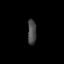
Tissue: prostate
Cell type: T cells
Senescence score: 0.8116
Nuclear area (px): 213
Mean DAPI intensity: 72.498